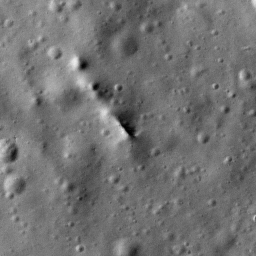
Pit: Adams B 3
Host crater: Adams B
Host type: impact_melt
Lunar coordinates: latitude -31.289, longitude 65.752